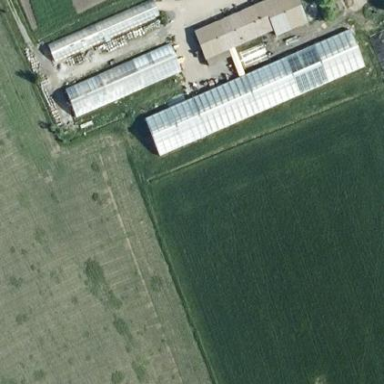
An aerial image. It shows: Area dedicated to greenhouse horticulture.